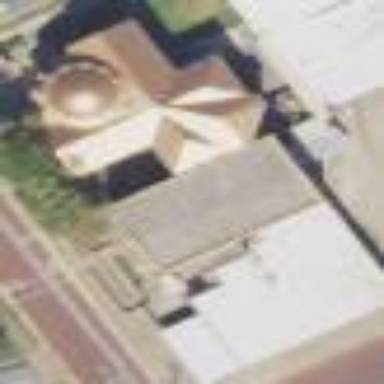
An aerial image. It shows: Building serving as place of worship.